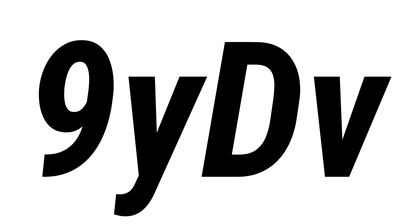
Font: Roboto-Italic_Condensed_Bold_Italic